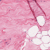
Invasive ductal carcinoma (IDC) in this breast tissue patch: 0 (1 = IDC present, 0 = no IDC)